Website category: movie
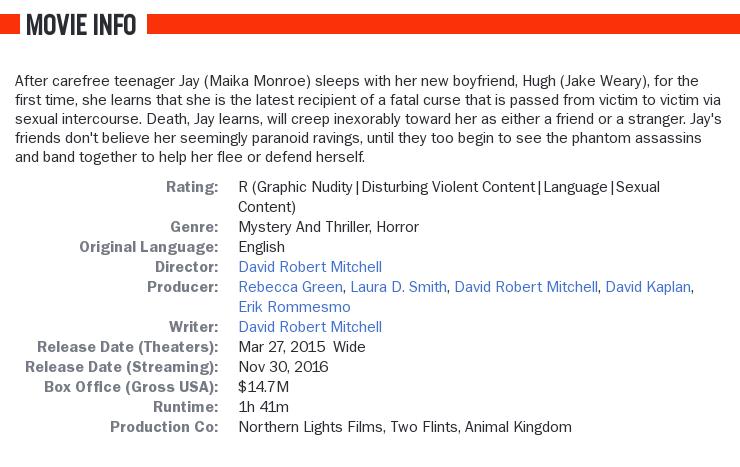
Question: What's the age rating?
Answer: R (Graphic Nudity|Disturbing Violent Content|Language|Sexual Content)

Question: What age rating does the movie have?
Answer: R (Graphic Nudity|Disturbing Violent Content|Language|Sexual Content)

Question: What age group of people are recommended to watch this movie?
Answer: R (Graphic Nudity|Disturbing Violent Content|Language|Sexual Content)

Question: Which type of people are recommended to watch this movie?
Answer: R (Graphic Nudity|Disturbing Violent Content|Language|Sexual Content)

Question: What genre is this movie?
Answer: mystery and thriller, horror

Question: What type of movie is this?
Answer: mystery and thriller, horror

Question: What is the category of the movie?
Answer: mystery and thriller, horror

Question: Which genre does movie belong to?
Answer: mystery and thriller, horror

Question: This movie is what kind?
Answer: mystery and thriller, horror

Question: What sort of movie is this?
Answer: mystery and thriller, horror

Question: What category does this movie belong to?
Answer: mystery and thriller, horror

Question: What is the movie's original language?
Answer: English

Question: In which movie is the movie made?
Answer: English

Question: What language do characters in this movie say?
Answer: English

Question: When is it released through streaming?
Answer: Nov 30, 2016

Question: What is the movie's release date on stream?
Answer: Nov 30, 2016

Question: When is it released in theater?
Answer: Mar 27, 2015 wide

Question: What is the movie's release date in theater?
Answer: Mar 27, 2015 wide

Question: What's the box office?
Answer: $14.7M

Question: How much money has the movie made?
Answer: $14.7M

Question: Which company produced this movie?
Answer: Northern Lights Films, Two Flints, Animal Kingdom

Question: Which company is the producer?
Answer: Northern Lights Films, Two Flints, Animal Kingdom

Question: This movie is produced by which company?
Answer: Northern Lights Films, Two Flints, Animal Kingdom

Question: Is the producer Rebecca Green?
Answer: yes

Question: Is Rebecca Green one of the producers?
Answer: yes

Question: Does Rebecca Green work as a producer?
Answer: yes

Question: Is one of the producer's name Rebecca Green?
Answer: yes

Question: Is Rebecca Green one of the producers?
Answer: yes

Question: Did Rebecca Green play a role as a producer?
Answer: yes

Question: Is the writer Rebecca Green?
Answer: no

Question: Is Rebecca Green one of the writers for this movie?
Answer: no

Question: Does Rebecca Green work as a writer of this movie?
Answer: no

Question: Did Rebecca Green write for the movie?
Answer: no

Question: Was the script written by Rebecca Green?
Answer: no

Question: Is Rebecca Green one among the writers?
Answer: no

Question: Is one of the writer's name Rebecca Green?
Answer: no

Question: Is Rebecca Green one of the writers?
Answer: no

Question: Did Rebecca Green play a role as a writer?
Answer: no

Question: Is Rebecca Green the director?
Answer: no

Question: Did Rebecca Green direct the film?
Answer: no

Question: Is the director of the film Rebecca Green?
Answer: no

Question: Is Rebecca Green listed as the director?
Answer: no

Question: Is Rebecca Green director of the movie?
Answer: no

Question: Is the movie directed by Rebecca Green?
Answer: no

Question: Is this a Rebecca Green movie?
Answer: no

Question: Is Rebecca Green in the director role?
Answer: no

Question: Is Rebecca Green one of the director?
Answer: no

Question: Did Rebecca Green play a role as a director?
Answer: no

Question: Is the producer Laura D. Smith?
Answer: yes

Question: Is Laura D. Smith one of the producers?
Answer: yes

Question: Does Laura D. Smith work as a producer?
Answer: yes

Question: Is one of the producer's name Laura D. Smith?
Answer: yes

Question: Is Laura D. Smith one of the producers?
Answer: yes

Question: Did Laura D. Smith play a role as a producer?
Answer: yes

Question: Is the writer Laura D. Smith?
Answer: no

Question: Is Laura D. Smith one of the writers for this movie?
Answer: no

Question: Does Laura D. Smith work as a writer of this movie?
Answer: no

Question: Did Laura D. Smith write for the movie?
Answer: no

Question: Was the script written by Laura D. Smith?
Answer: no

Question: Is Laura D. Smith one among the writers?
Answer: no

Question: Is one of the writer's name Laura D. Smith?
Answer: no

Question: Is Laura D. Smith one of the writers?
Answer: no

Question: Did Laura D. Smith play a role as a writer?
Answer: no

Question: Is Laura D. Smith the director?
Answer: no